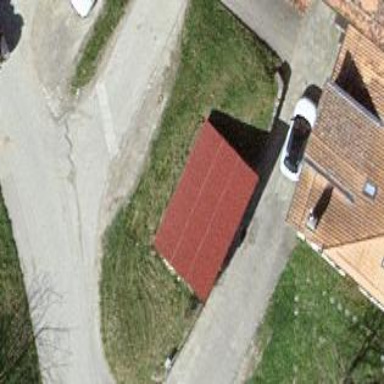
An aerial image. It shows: Shed.